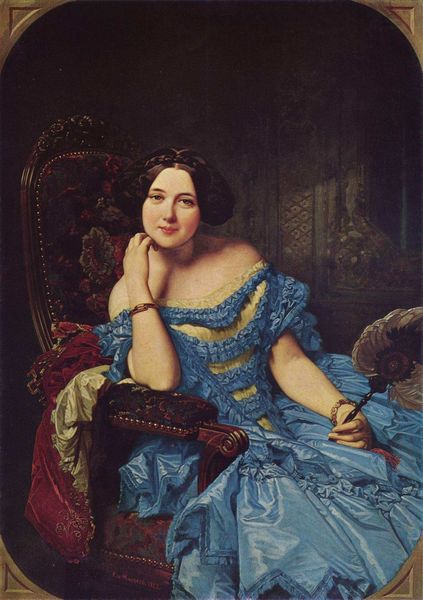
Titel: Porträt der Doña Amalie de Llano y Dotres, Condesa de Vilches
Künstler: Federico de Madrazo y Kuntz
Standort: Madrid
Institution: Museo del Prado
Schlagwörter: blau, dunkel, feder, gemälde, hand, kopf, nackt, schatten, umhang, weiß, gelb, grün, mädchen, ocker, sitzen, ausschnitt, blume, blumen, braun, decolte, ellbogen, finger, frankreich, frau, frisur, haar, hintergrund, holz, kleid, licht, mund, nase, raum, schmuck, schwarz, stirn, stuhl, tür, zimmer, blick, dame, rot, tuch, beige, fächer, malerei, muster, schleife, jung, wand, arm, augen, band, falten, federn, gesicht, halten, rahmen, samt, spitze, bild, bildnis, hals, hände, innenraum, portrait, porträt, spiegel, öl, haare, pose, reich, sessel, sitzend, stoff, adel, decke, innen, klassizismus, schleifen, theater, dekolletee, frontal, hübsch, idealisierung, lippen, madame, prinzessin, rokoko, rosa, scheitel, schulter, schultern, schön, seide, oval, hellblau, lächeln, armlehne, lehne, sitz, bogen, tüll, kette, lehnen, kissen, polster, tapete, zopf, brauen, pupillen, stuhllehne, verzierung, uhr, plüsch, robe, lichteinfall, junge frau, rüschen, nägel, ring, dekolleté, tor, fecher, satin, lachen, schulterfrei, nische, lehnstuhl, ringe, umrahmung, haarkranz, posieren, proträt, brokat, stift, zwickel, ecken, portal, stul, armband, armreif, zeichnen, handspiegel, schreiben, aufgestützt, reif, vorderansicht, kamerablick, polsterstuhl, speckig, textil, blumenmotiv, frsiur, stiehl, auflehnen, schnitzereien, nett, armbeuge, spätbarock, polsternägel, vollporträt, madam, blauw, glaz, lene, sesselarm, blau kleid, vrouw, armbaender, prinsse, prinssen, im sessel, pannesamt